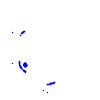
Particle: electron